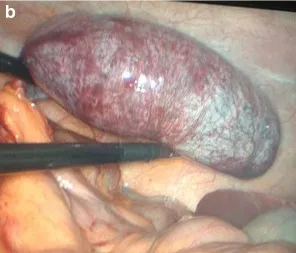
A clockwise 720 degree torsion can be seen at the base of the mucocele (b). The appendix was gangrenous and hemorrhagic.
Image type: medical_photograph (other_medical_photograph)